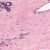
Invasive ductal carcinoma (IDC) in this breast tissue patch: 0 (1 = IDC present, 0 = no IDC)